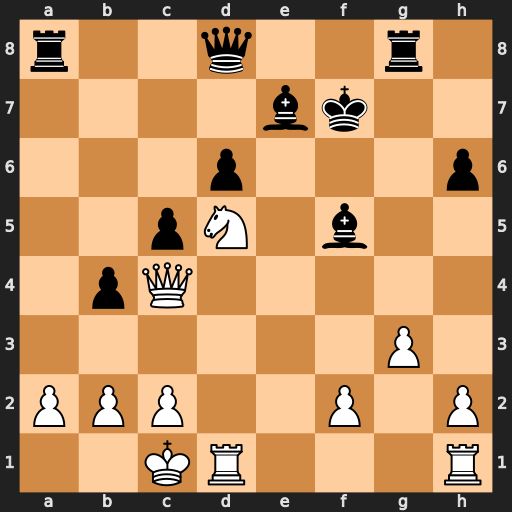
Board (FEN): r2q2r1/4bk2/3p3p/2pN1b2/1pQ5/6P1/PPP2P1P/2KR3R
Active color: w
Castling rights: -
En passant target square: -
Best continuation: Rhe1 Bg5+ f4